Question: I'm using the pseudo element ':after' on my 'H4' elements, and giving them an 'attr('class')' for the 'content' property:
'''
<h4 class="category-label">This is a new event</h4>
'''
with
'''
h4:after
{
content: attr(class);
display: block;
padding: 1em;
background-color: #555;
}
'''
will yield the expected results -- appropriate labels for 'H4' elements classes, and no labels whatsoever for 'H4' elements 'class' attributes in Safari 5+.
However in IE9, 'H4' elements without the 'class' attribute still create block pseudo elements, resulting in blank gray boxes without text, which is not the expected behavior. In the image below, only the first block contains an 'H4' with a 'class' attribute, valued at "panel;" the other 'H4' elements in the 2nd and 3rd blocks do not have any 'class' attributes:

Is there a way to ensure that IE9 does not display pseudo content for parent elements that lack referenced content attribute? Pseudo elements w/o content should not render...
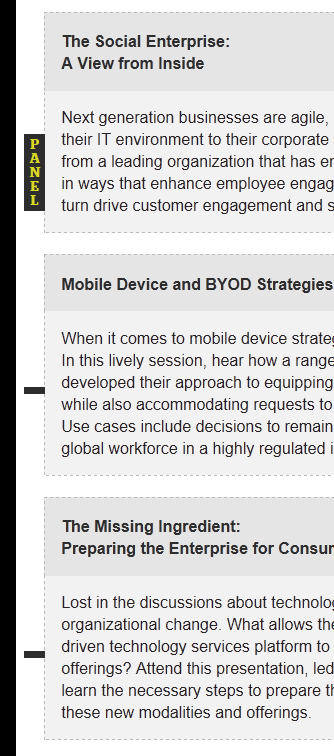
Answer: just use
'''
h4[class]:after
'''
so the style will be applied only to the elements with a defined class